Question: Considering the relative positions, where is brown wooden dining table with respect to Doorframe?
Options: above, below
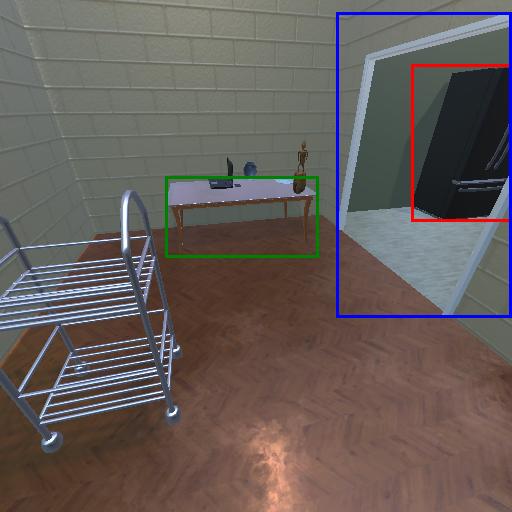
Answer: above